Field crop: tomato
Growth stage: 2
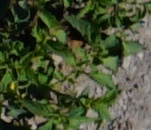
Species: tomato